Interaction volume radius: 10 \u00c5
Interaction volume height: 30 \u00c5
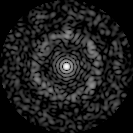
Disorder parameter: 0.7721